【题型】解答题　【知识点】平面几何　【难度】hard
【问题情景】

如图，在 $\triangle ABC$ 中，$AB = AC$，$\angle BAC = \alpha$，点 $D$ 是平面内与点 $A$，$C$ 不重合的任意一点，连接 $CD$，将线段 $DC$ 绕点 $D$ 顺时针旋转角 $\alpha$ 得到线段 $DE$，连接 $BE$，$AD$，$CE$。

\vspace{1em}
\textbf{【观察猜想】}

(1) 如图 1，当 $\alpha = 90^\circ$ 时，$\dfrac{BE}{AD}$ 的值为 \underline{\quad\quad}；

\vspace{1em}
\textbf{【类比探究】}

(2) 如图 2，当 $\alpha = 120^\circ$ 时，请求出 $\dfrac{BE}{AD}$ 的值并仅就图 2 的情形说明理由；

\vspace{1em}
\textbf{【拓展应用】}

(3) 若 $\alpha = 120^\circ$，$AB = 2BE = 2\sqrt{3}$，点 $P$ 是 $BC$ 的中点，当 $A$，$D$，$P$ 三点共线时，请直接写出 $\dfrac{AD}{DP}$ 的值。
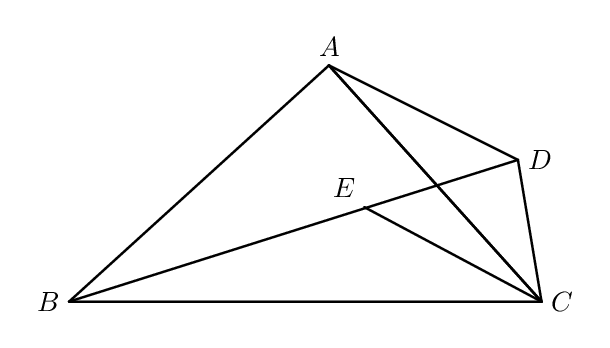
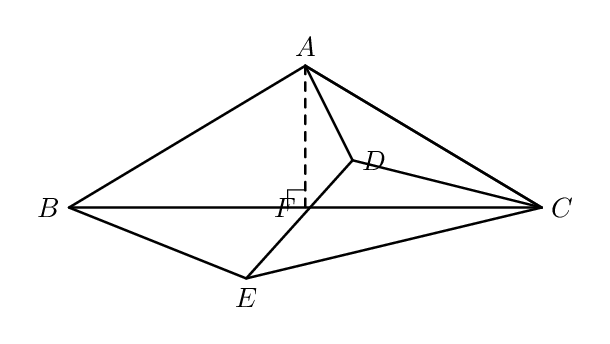
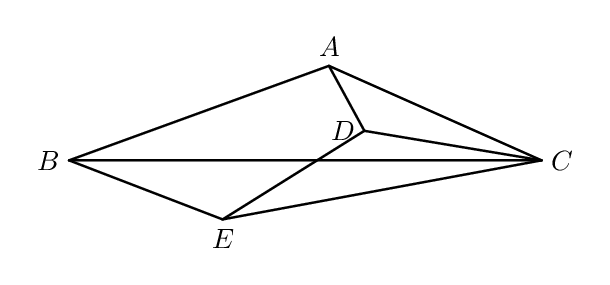
【解答】
\vspace{1em}
\textbf{【答案】}
(1) $\boldsymbol{BE = \sqrt{2}AD}$，理由见解析；(2) $\boldsymbol{\sqrt{3}}$；(3) $\boldsymbol{\dfrac{\sqrt{3} \pm 1}{2}}$

\vspace{1em}
\textbf{【分析】}
(1) 可得出 $\dfrac{BC}{AC} = \dfrac{CE}{CD}$，$\angle BCE = \angle ACD$，从而得出 $\triangle BCE \backsim \triangle ACD$，从而得出 $\dfrac{BE}{AD} = \dfrac{BC}{AC} = \sqrt{2}$；

(2) 可得出 $\dfrac{BC}{AC} = \dfrac{CE}{CD}$，$\angle BCE = \angle ACD$，从而得出 $\triangle BCE \backsim \triangle ACD$，从而得出 $\dfrac{BE}{AD} = \dfrac{BC}{AC} = \sqrt{3}$；

(3) 当点 $D$ 在 $PA$ 的延长线上时，可得出 $\angle BCE = \angle ACD$，$\dfrac{CE}{CD} = \dfrac{BC}{AC} = \sqrt{3}$，从而 $\triangle BCE \backsim \triangle ACD$，从而得出 $\dfrac{BE}{AD} = \dfrac{BC}{AC} = \sqrt{3}$，可求得 $AD = 1$，进一步得出结果；同样得出当点 $D$ 在 $AP$ 上时的情形。

\vspace{1em}
\textbf{【详解】}
(1) 解：$BE = \sqrt{2}AD$，理由如下：

$\because AB = AC$，$\angle BAC = 90^\circ$，
$\therefore \angle ACB = 45^\circ$，$\dfrac{BC}{AC} = \sqrt{2}$。

同理可得，$\angle DCE = 45^\circ$，$\dfrac{CE}{CD} = \sqrt{2}$，
$\therefore \dfrac{BC}{AC} = \dfrac{CE}{CD}$，$\angle ACB = \angle DCE$，
$\therefore \angle BCE = \angle ACD$，
$\therefore \triangle BCE \backsim \triangle ACD$，
$\therefore \dfrac{BE}{AD} = \dfrac{BC}{AC} = \sqrt{2}$，即 $BE = \sqrt{2}AD$。

(2) 如图，

$\dfrac{BE}{AD} = \sqrt{3}$，理由如下：

过点 \(A\) 作 \(AF \perp BC\) 于点 \(F\)，

$\because AB = AC,\ \angle BAC = 120^\circ$，

$\therefore \angle ACB = 30^\circ,\ BC = 2CF$，

$\therefore CF = AC \cdot \cos \angle ACF = \dfrac{\sqrt{3}}{2}AC$，

$\therefore BC = \sqrt{3}AC$，即 \(\dfrac{BC}{AC} = \sqrt{3}\)，

同理可得，$\angle DCE = 30^\circ,\ \dfrac{CE}{CD} = \sqrt{3}$，

$\therefore \dfrac{BC}{AC} = \dfrac{CE}{CD},\ \angle ACB = \angle DCE$，

$\therefore \angle BCE = \angle ACD$，

$\therefore \triangle BCE \backsim \triangle ACD$，

$\therefore \dfrac{BE}{AD} = \dfrac{BC}{AC} = \sqrt{3}$；

(3) 如图，

$\because$ 点 \(P\) 是 \(BC\) 的中点，$\angle BAC = 120^\circ$，$AB = 2BE = 2\sqrt{3} = AC$，

$\therefore AP \perp BC,\ \angle PAC = 60^\circ$，
$\therefore AP = \frac{1}{2}AB = \sqrt{3}$，
$\therefore BP = \sqrt{3}AP = 3$，
$\therefore BC = 2BP = 6$。

当点 \(D\) 在 \(PA\) 的延长线上时，

同理 (2) 可得，$\angle BCE = \angle ACD,\ \frac{CE}{CD} = \frac{BC}{AC} = \sqrt{3}$，
$\therefore \triangle BCE \backsim \triangle ACD$，
$ \because\frac{BE}{AD} = \frac{BC}{AC} = \sqrt{3}$，
$\therefore \frac{\sqrt{3}}{AD} = \sqrt{3}$，
$\therefore AD = 1$，

$\because AP = \sqrt{3}$，
$\therefore DP = AP + AD = \sqrt{3} + 1$，
$\therefore \frac{AD}{DP} = \frac{1}{\sqrt{3}+1} = \frac{\sqrt{3}-1}{2}$。

当点 \(D\) 在 \(AP\) 上时（图中 \(D'\)），此时 \(PD' = \sqrt{3} - 1\)，

$\therefore \frac{AD'}{D'P} = \frac{1}{\sqrt{3}-1} = \frac{\sqrt{3}+1}{2}$。

综上所述，$\boldsymbol{\frac{AD}{DP} = \frac{\sqrt{3} \pm 1}{2}}$。

\vspace{1em}
\textbf{【点睛】} 本题考查了旋转的性质，等腰三角形的性质，相似三角形的判定和性质，解直角三角形，解决问题的关键是分类讨论。
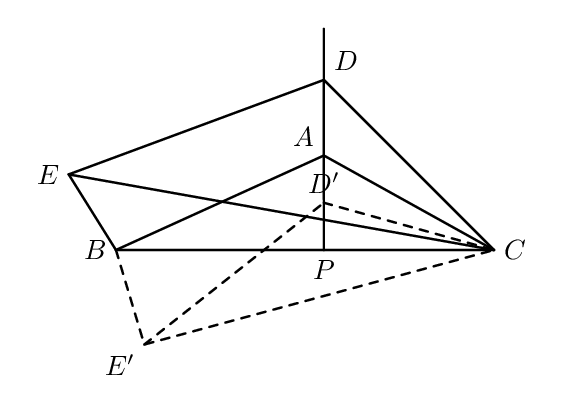
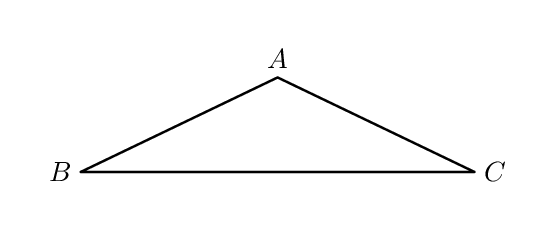